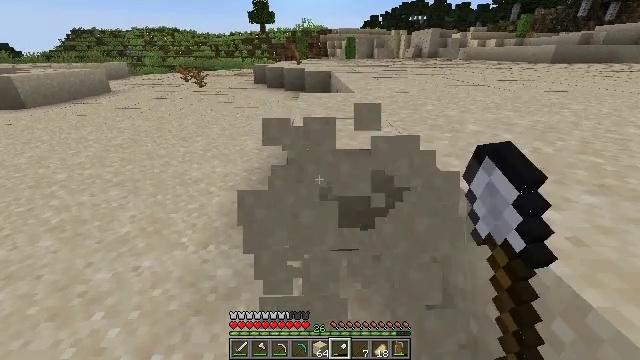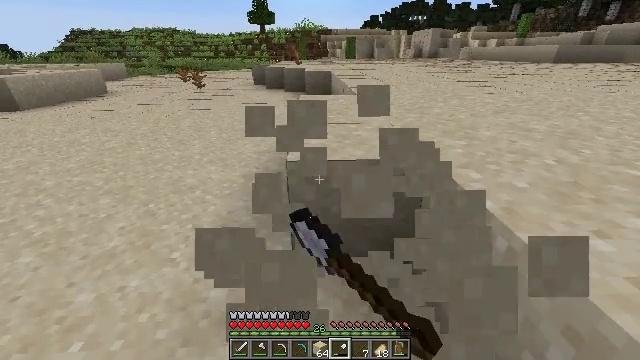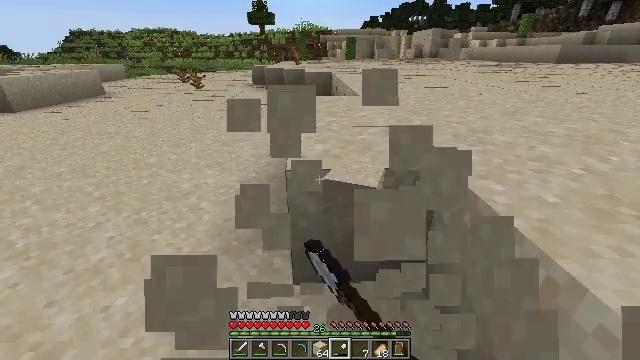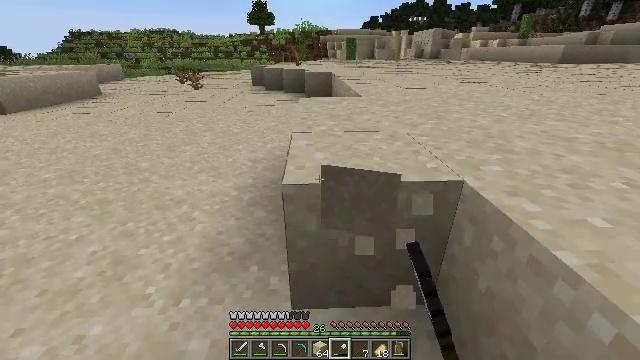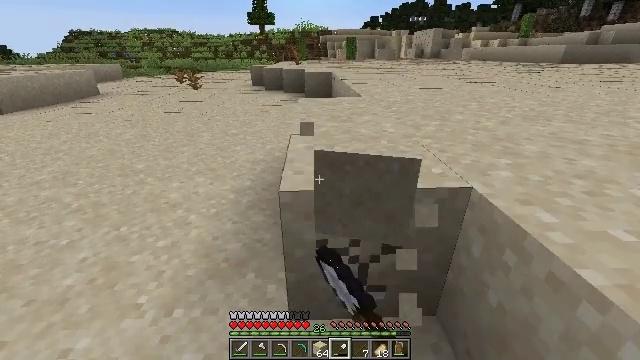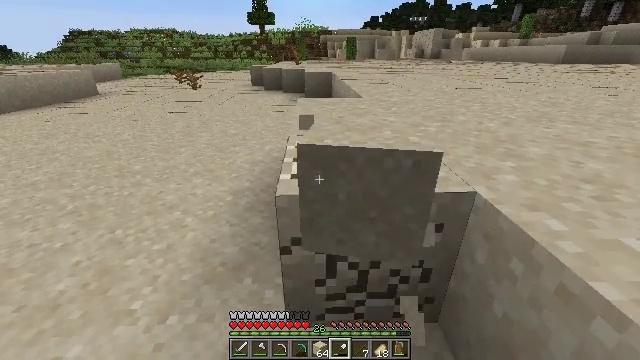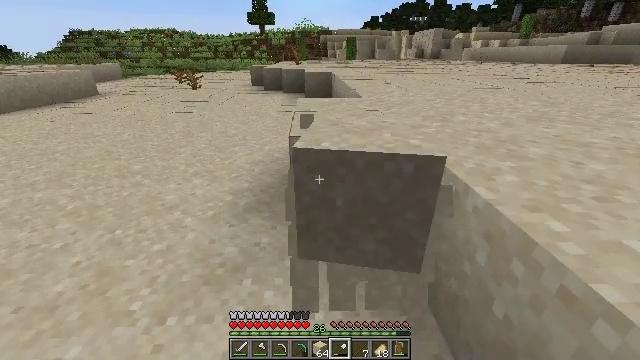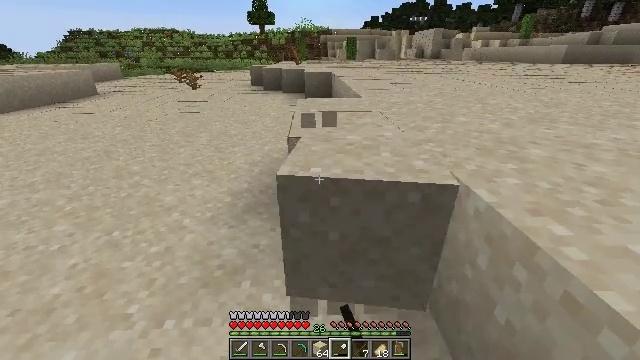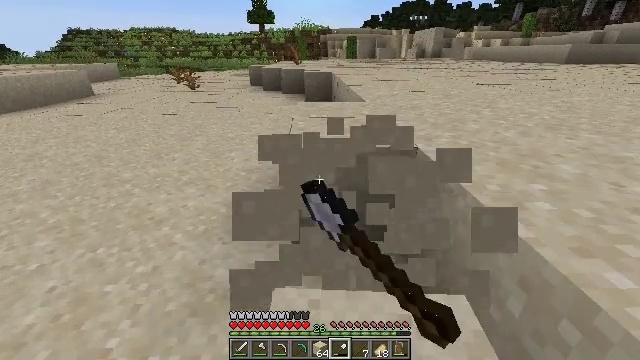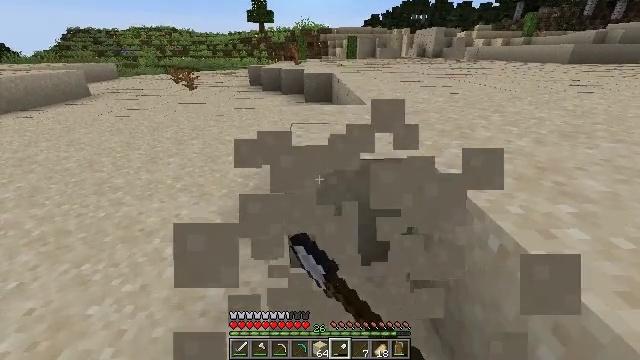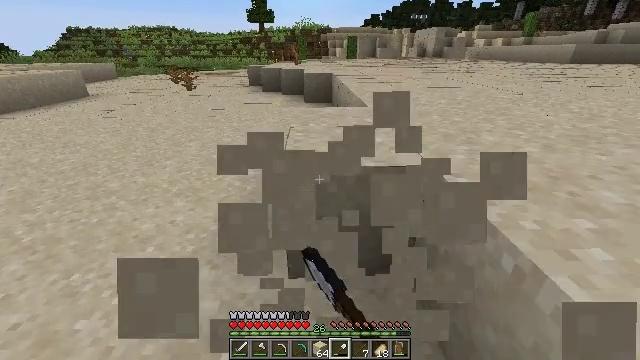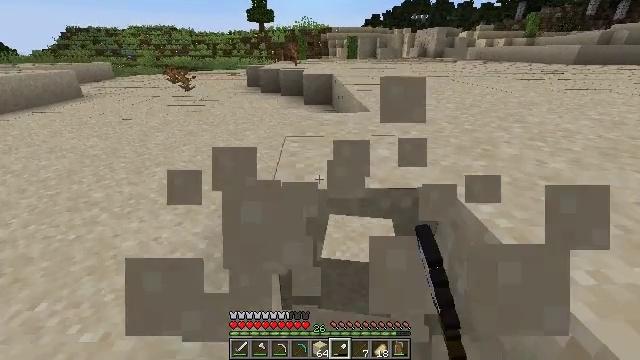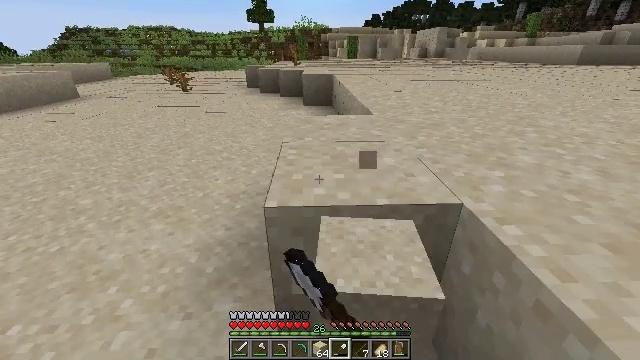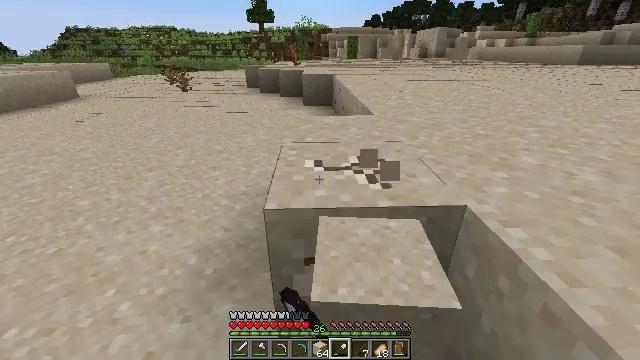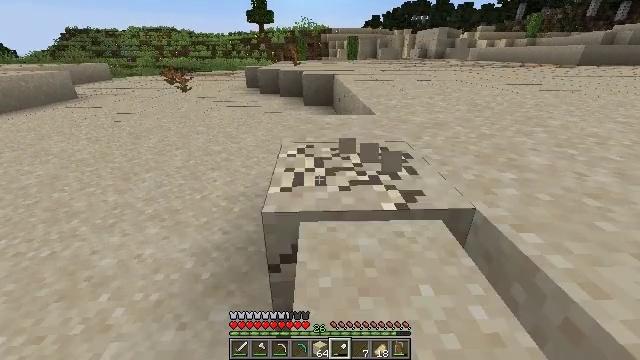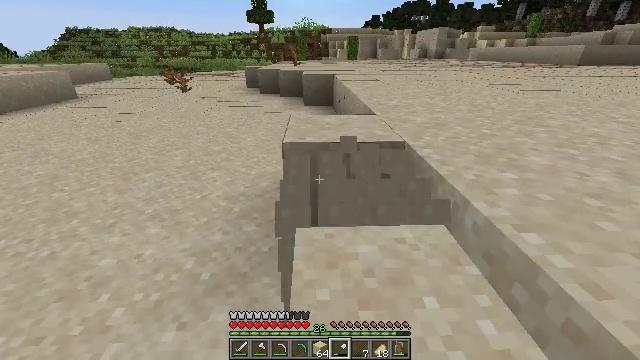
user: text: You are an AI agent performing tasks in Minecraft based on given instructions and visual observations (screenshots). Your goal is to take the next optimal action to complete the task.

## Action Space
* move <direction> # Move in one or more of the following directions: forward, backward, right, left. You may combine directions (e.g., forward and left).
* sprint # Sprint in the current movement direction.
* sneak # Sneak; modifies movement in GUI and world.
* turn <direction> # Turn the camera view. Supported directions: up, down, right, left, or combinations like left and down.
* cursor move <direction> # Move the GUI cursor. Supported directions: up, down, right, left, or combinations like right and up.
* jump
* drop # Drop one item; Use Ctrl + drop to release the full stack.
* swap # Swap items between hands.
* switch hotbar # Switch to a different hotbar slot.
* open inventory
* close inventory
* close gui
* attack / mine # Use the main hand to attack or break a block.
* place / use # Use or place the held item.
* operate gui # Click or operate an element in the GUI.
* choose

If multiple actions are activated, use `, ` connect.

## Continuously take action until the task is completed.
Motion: motion action
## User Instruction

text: Dig up some sand.
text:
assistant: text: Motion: move forward, attack / mine
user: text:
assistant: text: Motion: move forward, attack / mine
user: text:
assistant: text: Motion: attack / mine
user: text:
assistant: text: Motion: attack / mine
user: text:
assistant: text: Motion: attack / mine
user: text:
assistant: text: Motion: attack / mine
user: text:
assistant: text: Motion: move forward, attack / mine
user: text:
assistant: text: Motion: move forward, attack / mine
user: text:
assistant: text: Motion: move forward, attack / mine
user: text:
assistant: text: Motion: move forward, attack / mine
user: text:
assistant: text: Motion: move forward, attack / mine
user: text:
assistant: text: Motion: attack / mine
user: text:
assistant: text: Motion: attack / mine
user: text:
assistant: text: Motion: attack / mine
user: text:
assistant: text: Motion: attack / mine
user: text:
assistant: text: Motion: move forward, attack / mine
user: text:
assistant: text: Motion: move forward, attack / mine
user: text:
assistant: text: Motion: move forward, attack / mine
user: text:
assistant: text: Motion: move forward, attack / mine
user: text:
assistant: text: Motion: move forward, attack / mine
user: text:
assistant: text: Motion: attack / mine
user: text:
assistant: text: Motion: attack / mine
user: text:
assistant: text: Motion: attack / mine
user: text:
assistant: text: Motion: attack / mine
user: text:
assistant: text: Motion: attack / mine
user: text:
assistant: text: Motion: attack / mine
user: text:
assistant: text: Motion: attack / mine
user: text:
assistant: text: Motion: attack / mine
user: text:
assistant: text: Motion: attack / mine